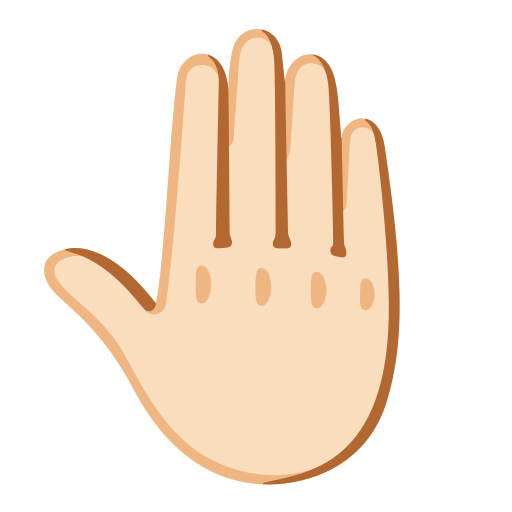
Emoji: 🤚🏻